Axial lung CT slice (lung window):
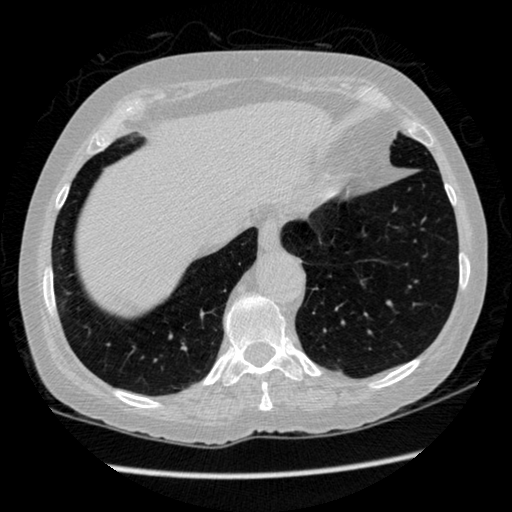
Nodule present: no